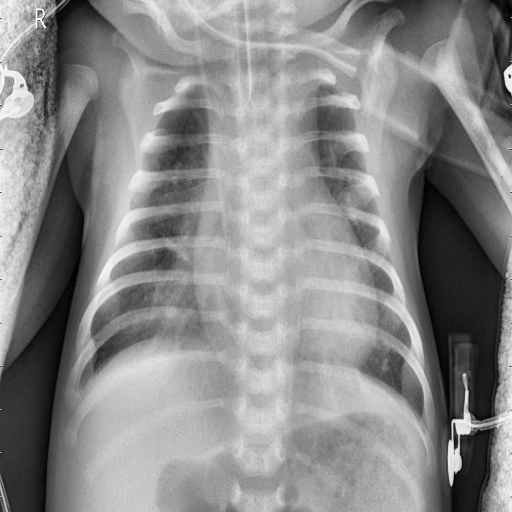
Finding: PNEUMONIA